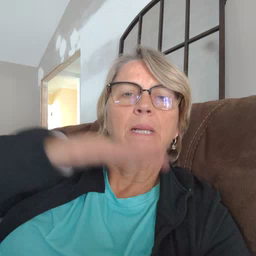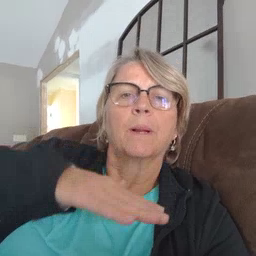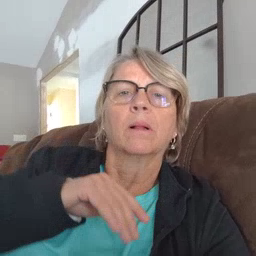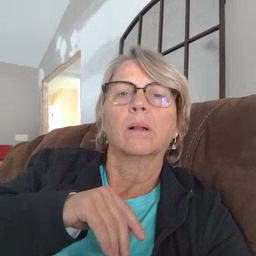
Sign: table